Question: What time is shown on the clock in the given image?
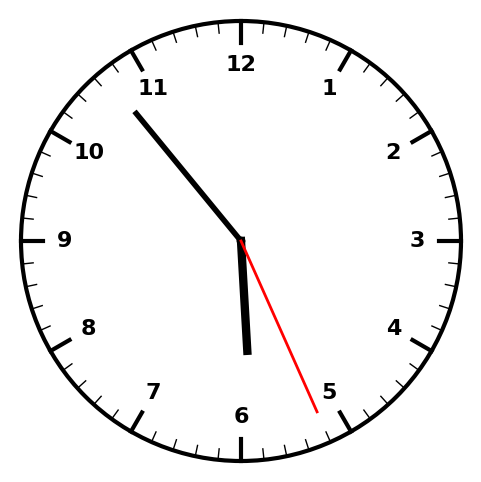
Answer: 05:53:26